Question: I apply the new man tests to the code I wrote in the pipeline and I get the code covarage as in the picture. My goal is to show this code covarage percentage in the team dashboard. I couldn't find an extension for it.
ScreenShot

I looked under the Azure devops extension but couldn't find any ready extensions.
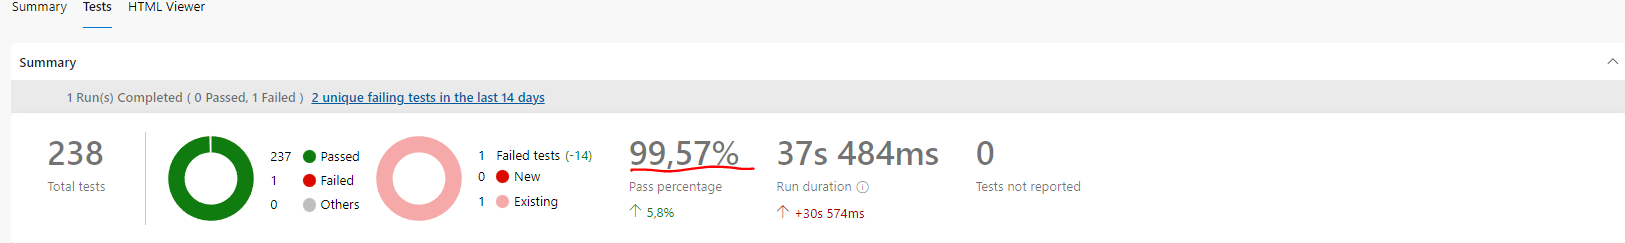
Answer: Hi I suppose that you could refer to this extension <URL>
With this widget, I could display the code coverage of my specific pipeline in the dashboards.
<URL>
You need to configure this widget with a test run pipeline
<URL>
=========================================================
I suppose that you need to add your code coverage report to the build summary with <URL>
<URL>
My yaml pipeline as below. You will need additional argument to generate code coverage file as format 'Cobertura'.
'''
steps:
- task: DotNetCoreCLI@2
displayName: 'dotnet test'
inputs:
command: test
projects: ''
arguments: '--collect:"XPlat Code Coverage" -- DataCollectionRunSettings.DataCollectors.DataCollector.Configuration.Format=cobertura'
publishTestResults: false
- task: PublishCodeCoverageResults@1
displayName: 'Publish code coverage from **\*\coverage.cobertura.xml'
inputs:
codeCoverageTool: Cobertura
summaryFileLocation: '**\*\coverage.cobertura.xml'
reportDirectory: '$(System.DefaultWorkingDirectory)
eports'
'''